Interaction volume radius: 10 \u00c5
Interaction volume height: 35 \u00c5
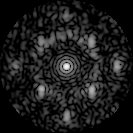
Disorder parameter: 0.52